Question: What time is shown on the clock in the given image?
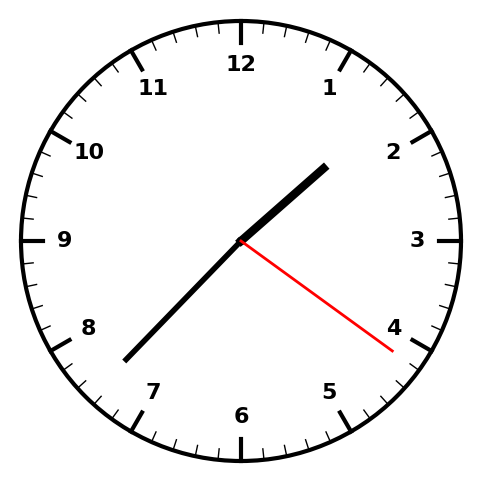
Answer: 01:37:21